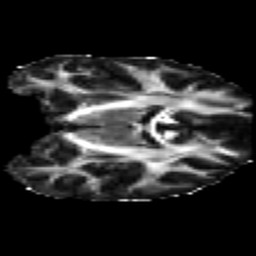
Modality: FA
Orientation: coronal
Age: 24
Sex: male
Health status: healthy
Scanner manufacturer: philips
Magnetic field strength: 3 T
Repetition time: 10.623 s
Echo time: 0.07044 s